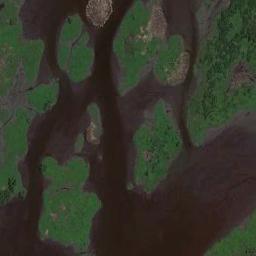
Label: wetland